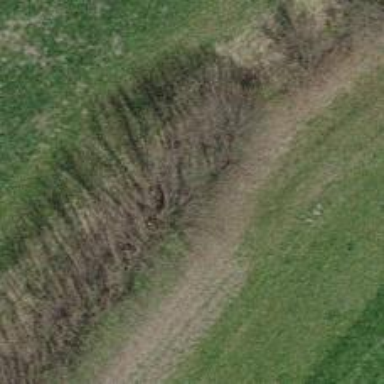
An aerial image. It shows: Hedge acting as barrier.